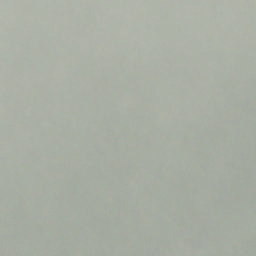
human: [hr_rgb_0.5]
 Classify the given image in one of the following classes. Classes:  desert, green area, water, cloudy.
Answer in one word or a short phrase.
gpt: cloudy